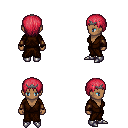
a pixel art fantasy rpg character, female body template, human, dark skin, brown robe, teal pants, ruby red plain hairstyle, iron tiara, cloth bracers, metal boots, four views (front, back, left, right), 2x2 character sprite sheet, small pixel art, hard edges, no anti-aliasing